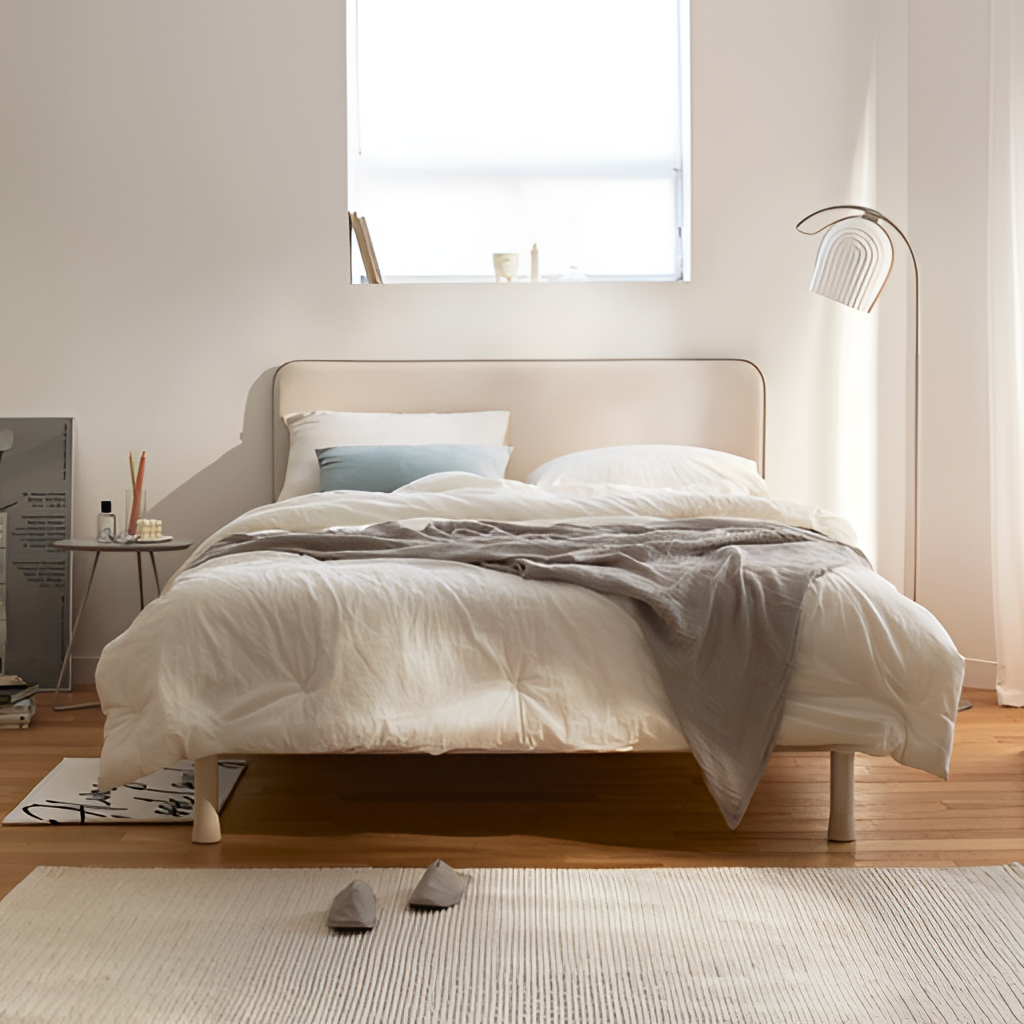
bedroom, beige fabric bed, minimalist, wood flooring, with plank pattern, paint wallpaper, with solid pattern